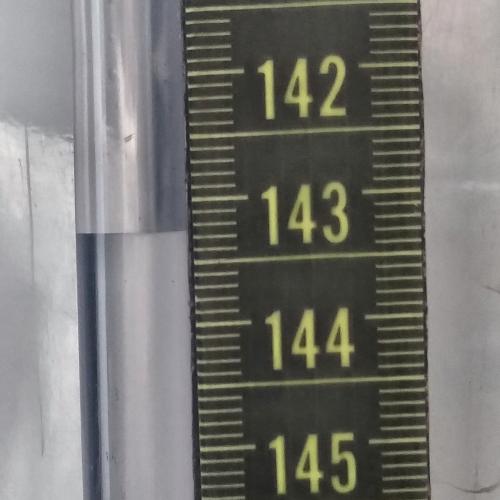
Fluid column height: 143.3 cm